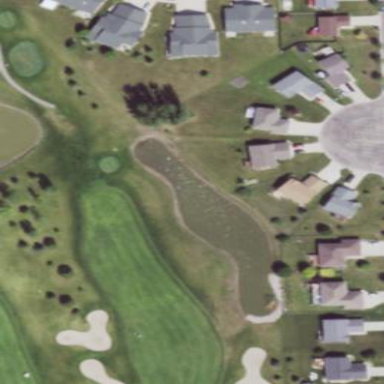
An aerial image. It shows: Water hazard on golf course. The hazard is natural water feature.